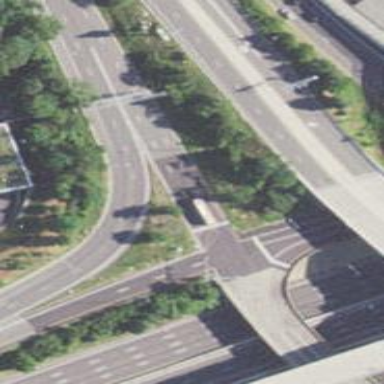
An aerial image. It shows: Secondary link road.